四年级 · 度量几何学
下图是一张三角形纸片被撕去了一个角, 其中 $\angle 1=55^{\circ}, \angle 2=60^{\circ}$, 撕去的这个角是 $(\quad)^{\circ}$ 。原来这张纸片按角分是( )角三角形。

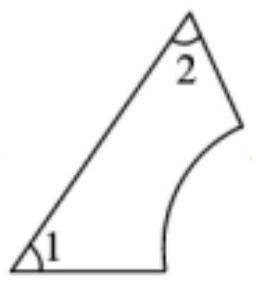
答案: 解65 锐

【分析】三角形的内角和为 $180^{\circ}$, 因此用 $180^{\circ}$ 减去另外两个角的度数之和, 然后再根据三角形的分类标准分类即可。

有一个角是钝角的三角形是钝角三角形, 有一个角是直角的三角形是直角三角形, 三个角都是锐角的三角形是锐角三角形, 依此填空。

【详解】 $55^{\circ}+60^{\circ}=115^{\circ}$

$180^{\circ}-115^{\circ}=65^{\circ}$

撕去的这个角是 $65^{\circ}$;

$55^{\circ}<60^{\circ}<65^{\circ}<90^{\circ}$, 即原来这张纸片按角分是锐角三角形。

【点睛】此题考查的是三角形的分类，以及三角形的内角和，应熟练掌握。